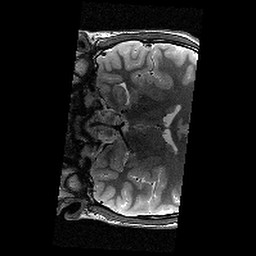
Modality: T2w
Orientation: coronal
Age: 12
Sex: male
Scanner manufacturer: siemens
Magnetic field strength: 3 T
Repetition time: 9.23 s
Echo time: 0.067 s